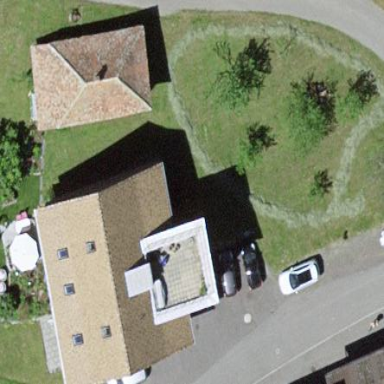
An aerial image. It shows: View of apartment building.